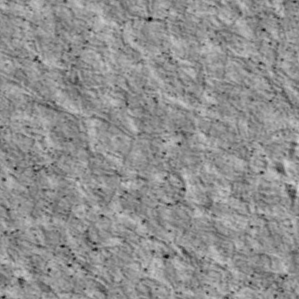
Label: non_frost